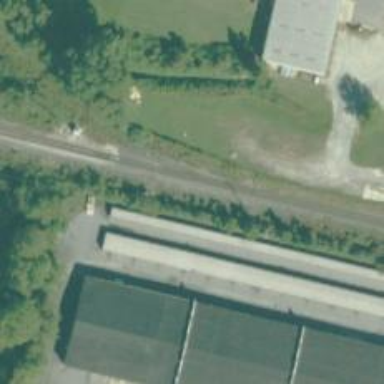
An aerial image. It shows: Railway siding with rails.